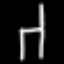
Label: chair